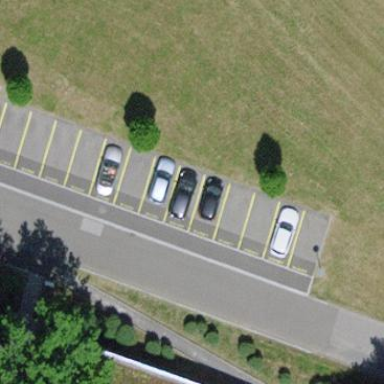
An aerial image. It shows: Street side parking area.